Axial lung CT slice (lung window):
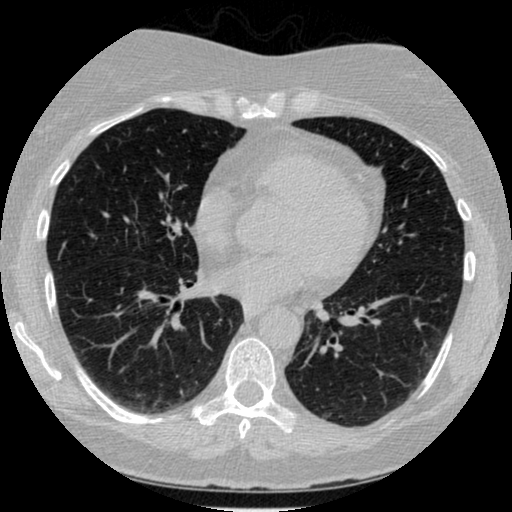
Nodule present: no